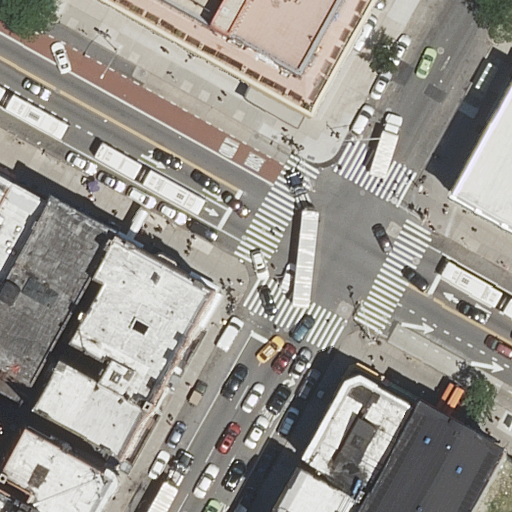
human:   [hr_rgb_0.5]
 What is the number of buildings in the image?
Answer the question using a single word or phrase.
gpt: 12

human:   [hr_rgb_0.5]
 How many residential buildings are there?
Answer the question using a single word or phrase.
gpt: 12

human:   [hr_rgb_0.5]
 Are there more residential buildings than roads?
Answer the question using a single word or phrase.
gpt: yes

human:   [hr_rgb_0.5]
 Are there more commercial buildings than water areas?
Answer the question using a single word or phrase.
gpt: no

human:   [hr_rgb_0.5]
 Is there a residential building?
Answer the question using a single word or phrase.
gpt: yes

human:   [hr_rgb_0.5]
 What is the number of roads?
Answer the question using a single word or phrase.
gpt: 6

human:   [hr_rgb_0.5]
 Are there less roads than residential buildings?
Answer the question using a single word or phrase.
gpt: yes

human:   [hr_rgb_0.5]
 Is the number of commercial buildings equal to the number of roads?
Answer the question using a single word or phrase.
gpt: no

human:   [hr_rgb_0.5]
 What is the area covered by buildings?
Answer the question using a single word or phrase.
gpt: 4356m2

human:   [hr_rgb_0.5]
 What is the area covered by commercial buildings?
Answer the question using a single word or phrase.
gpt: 0m2

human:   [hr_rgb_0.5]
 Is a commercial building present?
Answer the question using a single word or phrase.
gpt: no

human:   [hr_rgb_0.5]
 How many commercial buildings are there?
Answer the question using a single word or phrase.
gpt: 0

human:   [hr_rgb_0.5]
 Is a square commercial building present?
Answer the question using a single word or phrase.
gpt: no

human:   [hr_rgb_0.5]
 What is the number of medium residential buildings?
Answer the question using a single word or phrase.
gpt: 5

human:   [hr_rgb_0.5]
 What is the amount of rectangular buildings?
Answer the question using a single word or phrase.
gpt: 8

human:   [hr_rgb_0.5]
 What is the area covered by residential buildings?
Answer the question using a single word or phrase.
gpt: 4356m2

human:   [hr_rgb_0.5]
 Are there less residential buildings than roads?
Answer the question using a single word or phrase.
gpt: no

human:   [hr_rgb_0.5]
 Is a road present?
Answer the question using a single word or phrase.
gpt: yes

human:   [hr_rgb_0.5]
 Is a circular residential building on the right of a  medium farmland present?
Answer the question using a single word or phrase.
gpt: no

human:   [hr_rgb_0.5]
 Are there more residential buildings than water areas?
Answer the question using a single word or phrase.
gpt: yes

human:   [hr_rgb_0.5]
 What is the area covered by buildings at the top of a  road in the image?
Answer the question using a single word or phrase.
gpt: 3670m2

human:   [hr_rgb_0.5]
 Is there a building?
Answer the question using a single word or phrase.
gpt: yes

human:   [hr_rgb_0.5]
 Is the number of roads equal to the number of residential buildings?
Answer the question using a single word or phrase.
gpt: no

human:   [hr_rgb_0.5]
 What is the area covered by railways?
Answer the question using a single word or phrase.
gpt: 0m2

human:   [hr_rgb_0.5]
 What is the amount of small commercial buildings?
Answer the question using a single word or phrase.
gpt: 0

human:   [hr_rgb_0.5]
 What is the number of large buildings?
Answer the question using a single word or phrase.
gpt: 2

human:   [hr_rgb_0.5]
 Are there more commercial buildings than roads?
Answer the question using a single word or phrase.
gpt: no

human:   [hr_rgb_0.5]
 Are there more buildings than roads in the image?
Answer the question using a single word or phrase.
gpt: yes

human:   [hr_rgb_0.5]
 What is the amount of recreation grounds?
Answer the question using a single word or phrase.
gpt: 0

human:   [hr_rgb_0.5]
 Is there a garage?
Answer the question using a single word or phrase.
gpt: no

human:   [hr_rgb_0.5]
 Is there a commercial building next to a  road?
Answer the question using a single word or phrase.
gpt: no

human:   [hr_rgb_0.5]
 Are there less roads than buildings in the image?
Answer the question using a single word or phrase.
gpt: yes

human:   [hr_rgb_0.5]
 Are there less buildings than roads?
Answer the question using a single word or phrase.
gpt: no

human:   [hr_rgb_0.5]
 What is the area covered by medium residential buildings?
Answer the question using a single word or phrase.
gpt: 1046m2

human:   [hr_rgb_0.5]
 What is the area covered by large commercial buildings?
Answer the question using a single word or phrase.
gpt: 0m2

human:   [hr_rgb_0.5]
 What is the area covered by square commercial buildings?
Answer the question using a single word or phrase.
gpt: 0m2

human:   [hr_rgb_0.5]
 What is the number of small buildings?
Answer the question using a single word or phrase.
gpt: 5

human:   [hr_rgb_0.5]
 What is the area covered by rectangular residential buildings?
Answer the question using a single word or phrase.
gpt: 1090m2

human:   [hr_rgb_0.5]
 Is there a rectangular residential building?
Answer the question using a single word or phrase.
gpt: yes

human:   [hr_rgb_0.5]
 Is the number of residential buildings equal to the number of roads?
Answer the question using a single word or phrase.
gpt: no

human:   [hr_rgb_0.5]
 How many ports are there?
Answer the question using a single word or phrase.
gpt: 0

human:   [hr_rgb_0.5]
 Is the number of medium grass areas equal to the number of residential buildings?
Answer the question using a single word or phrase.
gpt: no

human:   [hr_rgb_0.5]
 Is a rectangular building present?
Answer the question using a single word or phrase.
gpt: yes

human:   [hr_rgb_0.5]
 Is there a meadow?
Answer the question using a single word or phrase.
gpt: no

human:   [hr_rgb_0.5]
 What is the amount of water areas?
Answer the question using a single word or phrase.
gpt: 0

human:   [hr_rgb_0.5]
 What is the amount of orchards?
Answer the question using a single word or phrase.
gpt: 0

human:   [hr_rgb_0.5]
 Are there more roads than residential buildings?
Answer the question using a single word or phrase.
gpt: no

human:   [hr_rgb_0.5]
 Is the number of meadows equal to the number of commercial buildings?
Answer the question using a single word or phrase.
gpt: yes

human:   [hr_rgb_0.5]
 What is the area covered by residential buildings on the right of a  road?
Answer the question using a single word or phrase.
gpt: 990m2

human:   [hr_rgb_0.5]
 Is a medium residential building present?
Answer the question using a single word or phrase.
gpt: yes

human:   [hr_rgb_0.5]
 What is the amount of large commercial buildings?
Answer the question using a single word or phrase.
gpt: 0

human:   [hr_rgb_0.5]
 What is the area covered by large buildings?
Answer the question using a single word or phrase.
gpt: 3030m2

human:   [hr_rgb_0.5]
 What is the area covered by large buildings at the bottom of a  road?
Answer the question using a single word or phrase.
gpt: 771m2

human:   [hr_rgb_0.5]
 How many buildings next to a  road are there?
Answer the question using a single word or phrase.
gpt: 12

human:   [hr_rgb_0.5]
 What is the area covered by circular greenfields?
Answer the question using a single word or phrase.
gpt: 0m2

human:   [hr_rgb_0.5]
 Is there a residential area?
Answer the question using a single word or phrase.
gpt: no

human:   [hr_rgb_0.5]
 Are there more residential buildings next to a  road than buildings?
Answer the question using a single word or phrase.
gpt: no

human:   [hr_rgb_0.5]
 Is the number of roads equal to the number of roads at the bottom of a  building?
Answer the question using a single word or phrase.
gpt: yes

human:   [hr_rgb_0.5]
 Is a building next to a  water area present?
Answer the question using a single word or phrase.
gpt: no

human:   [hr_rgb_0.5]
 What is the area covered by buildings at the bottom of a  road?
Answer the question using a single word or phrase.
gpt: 1920m2

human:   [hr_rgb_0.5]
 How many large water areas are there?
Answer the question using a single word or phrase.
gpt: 0

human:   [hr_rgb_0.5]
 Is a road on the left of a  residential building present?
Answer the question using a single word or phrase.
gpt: yes

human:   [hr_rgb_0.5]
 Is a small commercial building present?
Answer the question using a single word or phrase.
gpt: no

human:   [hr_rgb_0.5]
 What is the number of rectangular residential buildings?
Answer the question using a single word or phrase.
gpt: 8